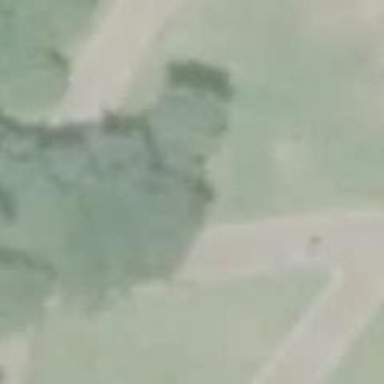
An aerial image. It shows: Picnic table located in leisure land area.